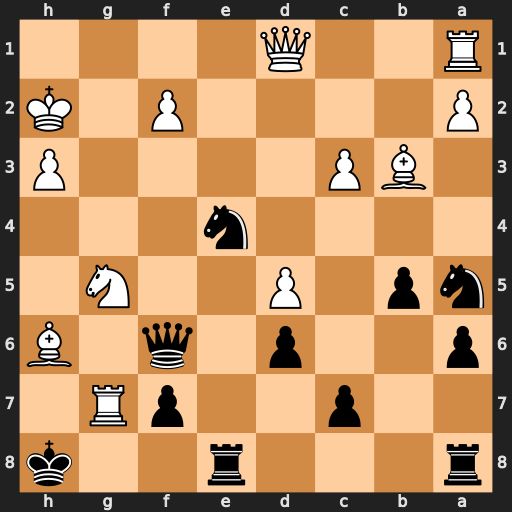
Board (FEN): r3r2k/2p2pR1/p2p1q1B/np1P2N1/4n3/1BP4P/P4P1K/R2Q4
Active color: b
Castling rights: -
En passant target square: -
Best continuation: Qxf2+ Kh1 Ng3#